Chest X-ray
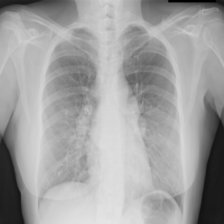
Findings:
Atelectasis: negative
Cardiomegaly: negative
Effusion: negative
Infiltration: negative
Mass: negative
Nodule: negative
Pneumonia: negative
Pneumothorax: negative
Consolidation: negative
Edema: negative
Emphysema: negative
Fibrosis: negative
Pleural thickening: negative
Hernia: negative